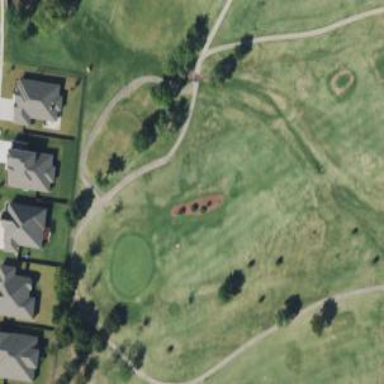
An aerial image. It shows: Path for golf carts.